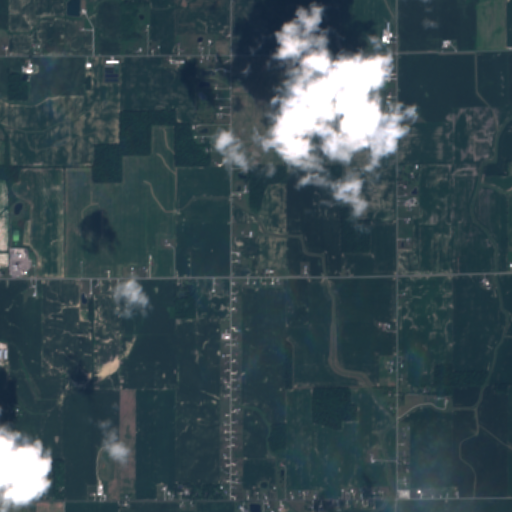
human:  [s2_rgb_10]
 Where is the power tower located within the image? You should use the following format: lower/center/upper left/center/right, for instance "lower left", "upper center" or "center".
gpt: The power tower is located in the upper right of the image.
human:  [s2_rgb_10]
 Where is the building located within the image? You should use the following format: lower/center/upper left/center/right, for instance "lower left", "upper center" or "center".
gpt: The building is located in the upper left of the image.
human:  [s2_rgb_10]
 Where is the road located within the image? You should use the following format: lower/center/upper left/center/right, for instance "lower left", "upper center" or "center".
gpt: There is no road in the image.